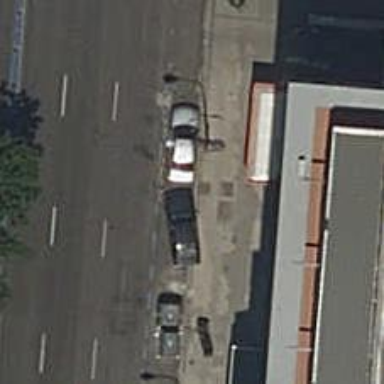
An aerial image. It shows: Motorcycle parking area.